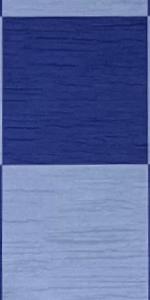
Label: Empty